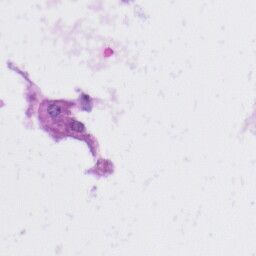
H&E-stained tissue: Liver